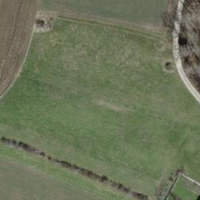
EUNIS habitat code: 52
Species observed at this site:
Rhamnus cathartica